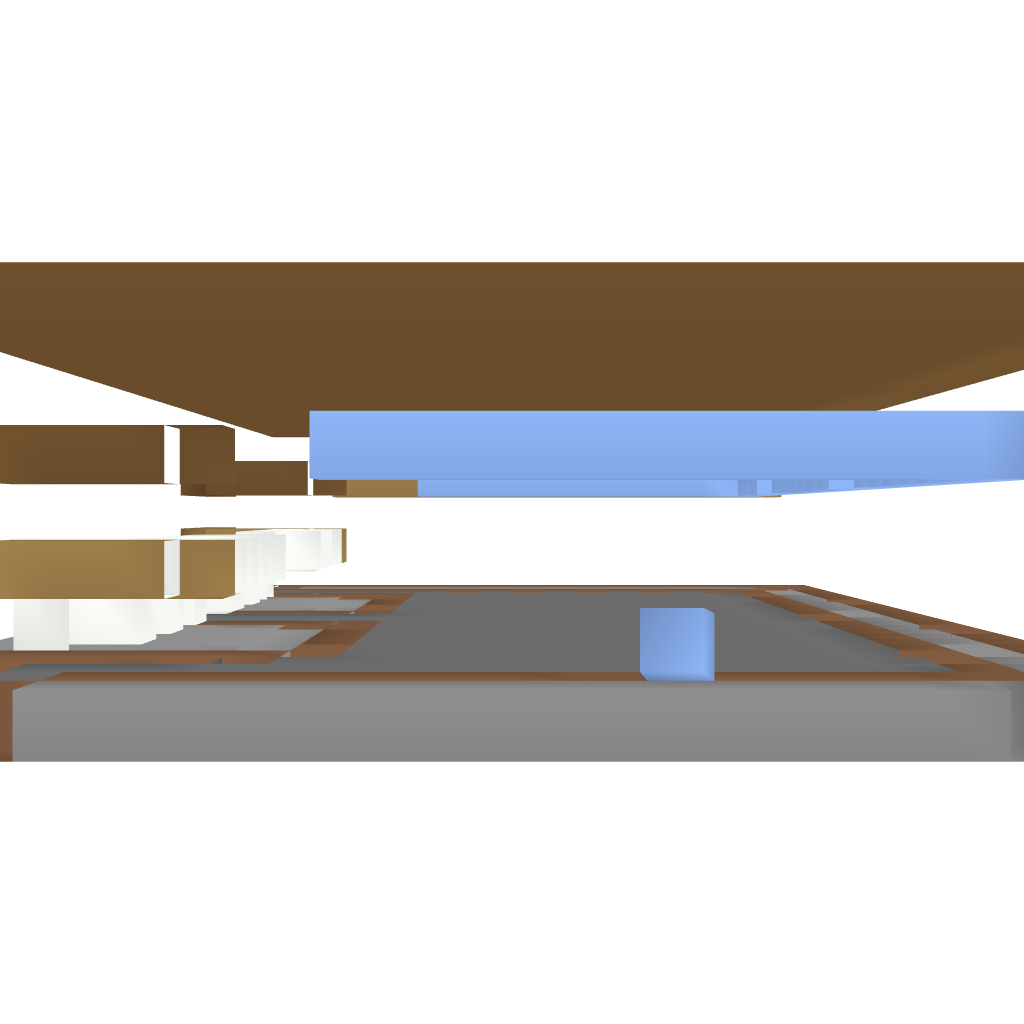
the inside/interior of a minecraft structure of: Small Modern House